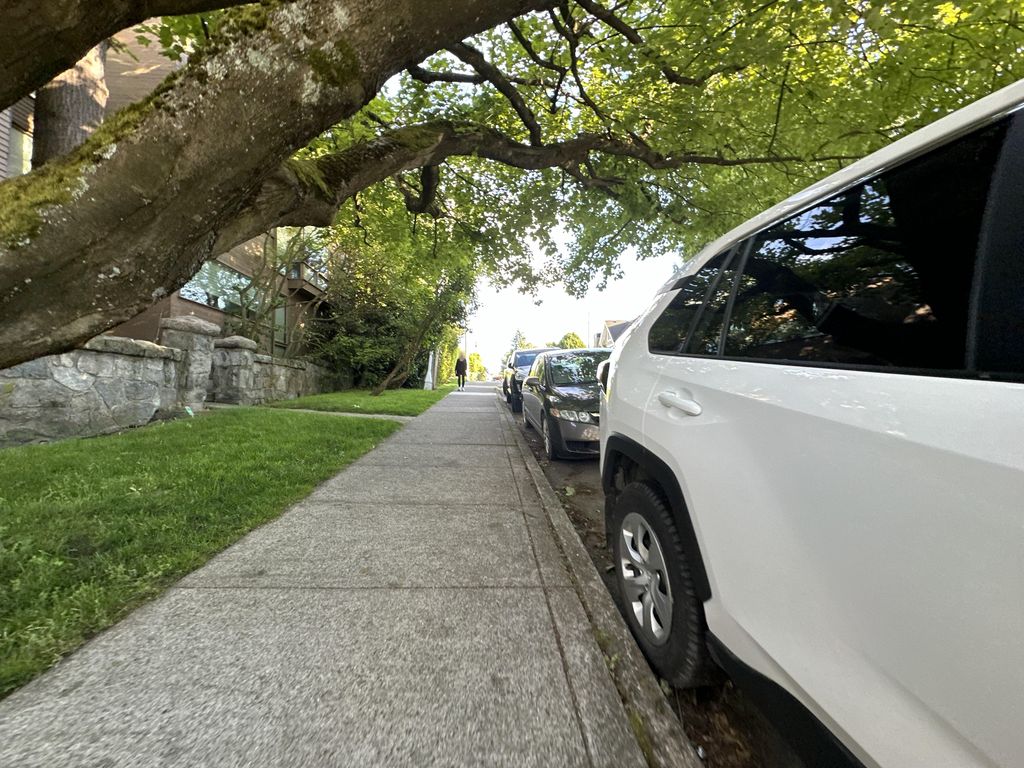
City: vancouver